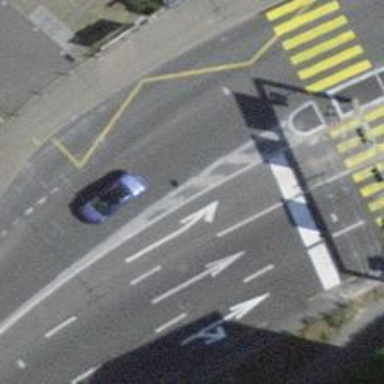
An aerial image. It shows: Primary highway with asphalt surface. It includes cycle lane with trolley wires.